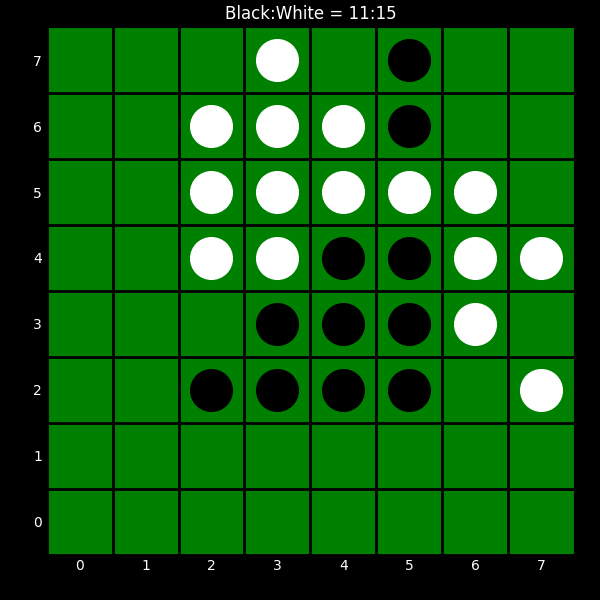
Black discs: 11
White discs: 15